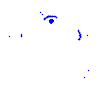
Particle: pion